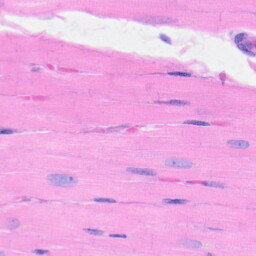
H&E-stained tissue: Heart